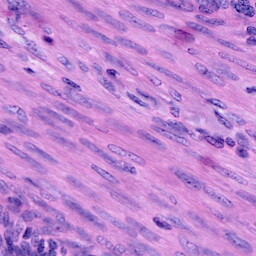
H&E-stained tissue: Cervix